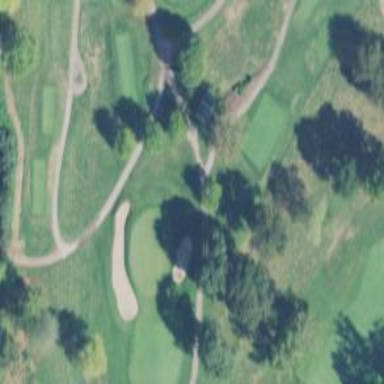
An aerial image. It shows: Pathway for golfing.